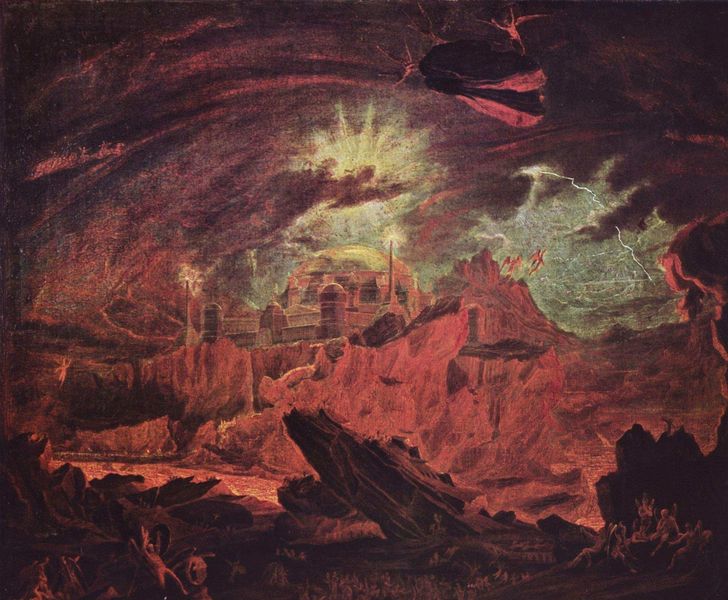
Titel: Die gestürzten Engel in der Hölle
Künstler: John Martin
Standort: London
Institution: Tate Gallery
Schlagwörter: berg, blau, dunkel, felsen, feuer, gemälde, gewitter, gott, himmel, mann, meer, schatten, wasser, weiß, wolken, fluss, frauen, gelb, grün, landschaft, menschen, ocker, see, stadt, braun, frau, grau, hell, licht, männer, nacht, schwarz, türkis, gebäude, rot, schloss, beige, malerei, stein, steine, tod, sonne, höhle, fliegen, turm, engel, düster, abhang, heiß, berge, fels, gebirge, klippen, schlucht, figuren, kuppel, angst, krieg, sturm, treppe, treppen, untergang, unwetter, schild, gewölbe, burg, kuppeln, moschee, türme, palast, blitze, explosion, glut, lava, strahlen, vulkan, festung, abgrund, dämon, ritter, beleuchtet, blitz, götter, hölle, jüngstes gericht, leid, teufel, wesen, dante, vision, grotte, schemen, donner, motte, gebirgig, spinnen, capriccio, dämonen, inferno, unterwelt, fledermaus, schieflage, rün, schlund, unheil, höllenschlund, todesengel, schhwarz, science fiction, rotschwarz, vorhölle, verdammten, verderbnis, divina  commedia, schatten klippen, weltuntergansstimmung